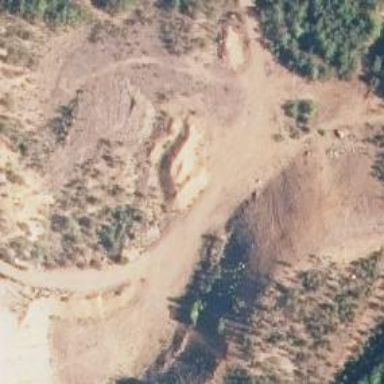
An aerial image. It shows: Quarry area.